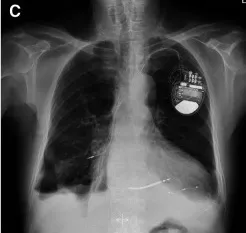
Imaging examinations of case 1 obtained on readmission (C-F). RL view.
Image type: radiology (x_ray)